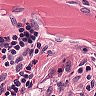
Metastatic tissue present: no